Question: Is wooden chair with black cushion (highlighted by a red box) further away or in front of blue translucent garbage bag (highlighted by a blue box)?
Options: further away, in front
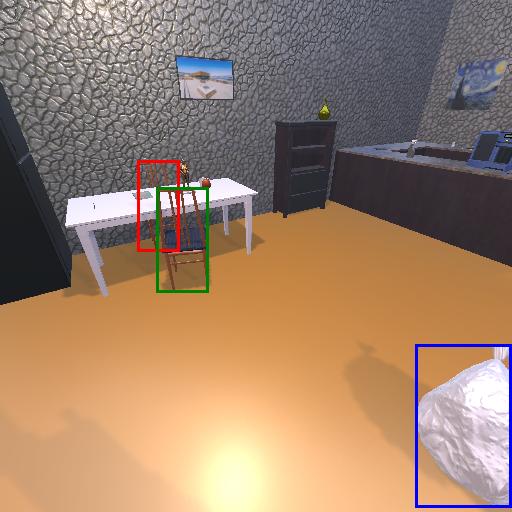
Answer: further away